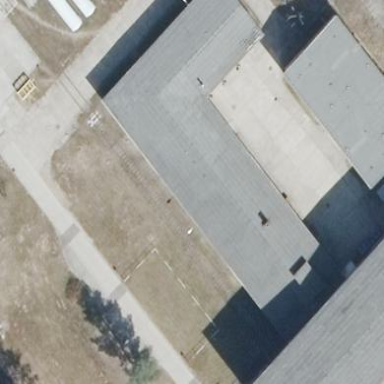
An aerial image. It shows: Industrial building.